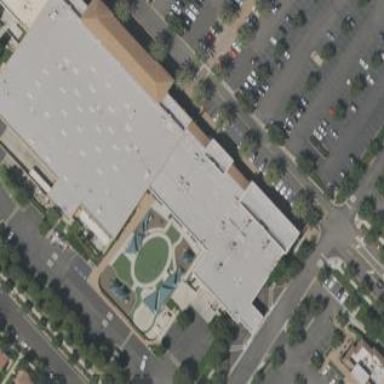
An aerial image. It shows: Retail building.